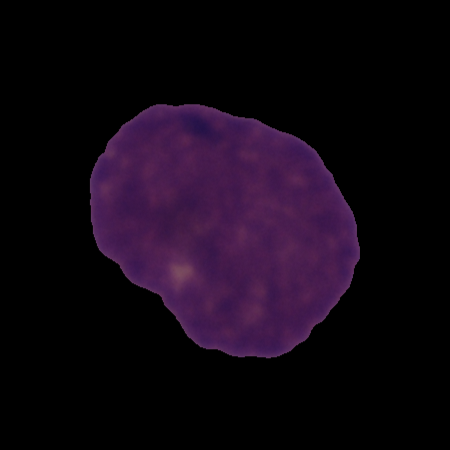
Label: cancer